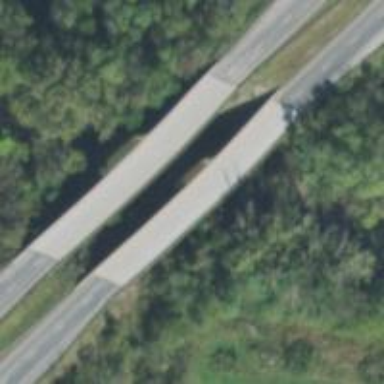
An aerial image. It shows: Bridge over trunk highway with motorroad and expressway features.